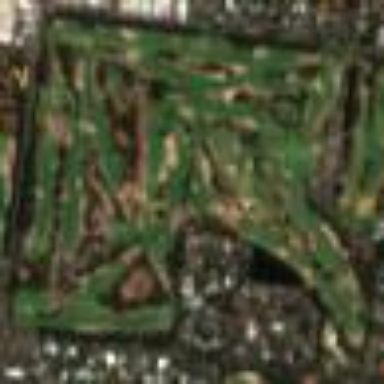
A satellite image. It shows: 18-hole golf course.